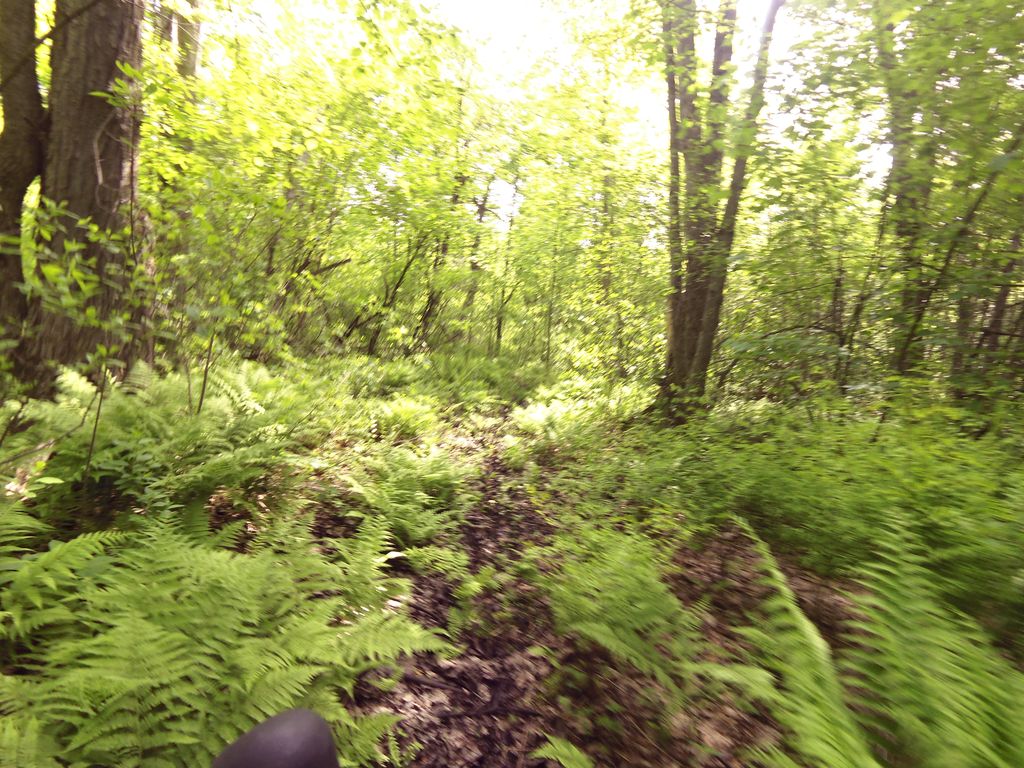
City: ottawa-gatineau